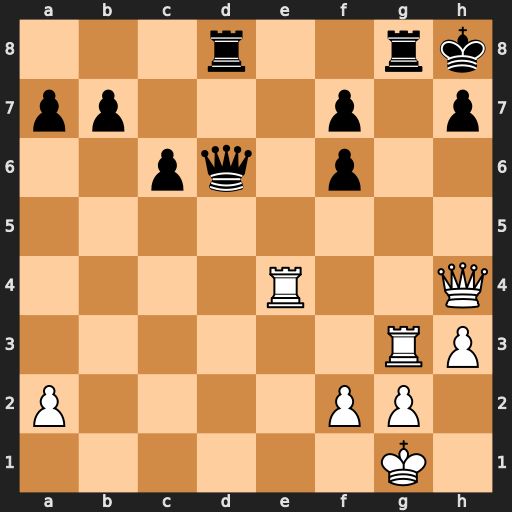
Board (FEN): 3r2rk/pp3p1p/2pq1p2/8/4R2Q/6RP/P4PP1/6K1
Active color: w
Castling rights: -
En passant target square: -
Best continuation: Qxh7+ Kxh7 Rh4#